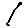
Label: hexagon